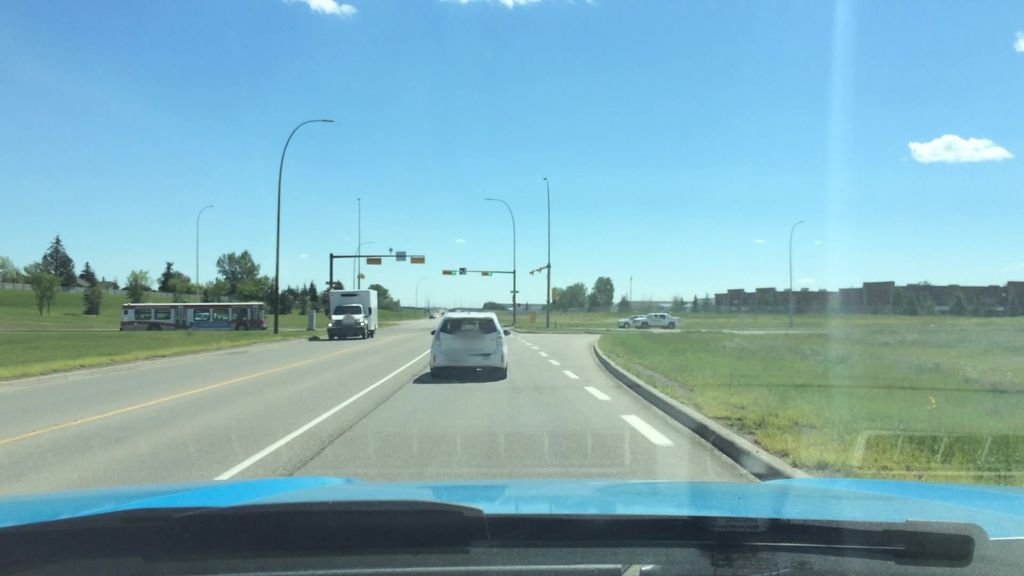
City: calgary